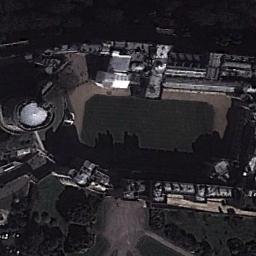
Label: palace